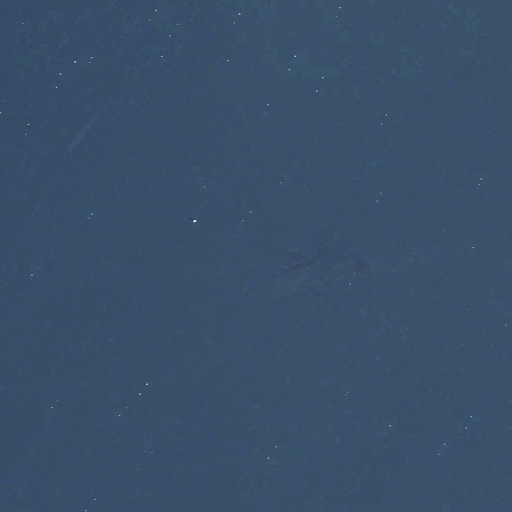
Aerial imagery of bar in Maine named Colby Pup containing only open water